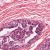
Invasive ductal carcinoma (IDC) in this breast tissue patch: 0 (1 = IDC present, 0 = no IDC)